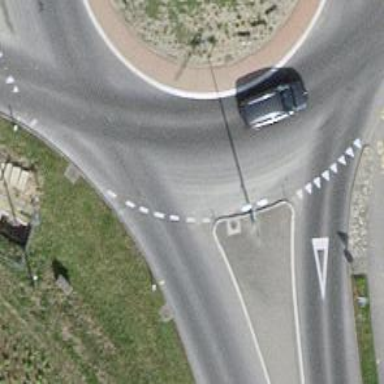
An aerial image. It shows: Asphalt road that is secondary route leading to roundabout.